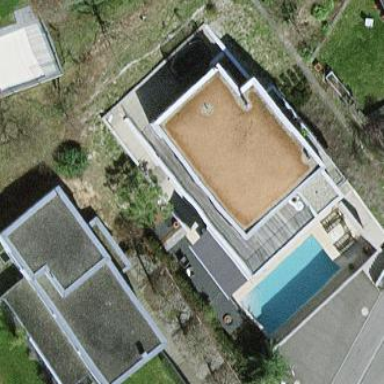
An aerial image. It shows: Detached building with flat roof.